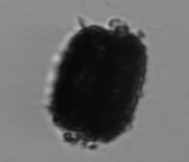
Label: Thalassiosira_TAG_external_detritus